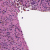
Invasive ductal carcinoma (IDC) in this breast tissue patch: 0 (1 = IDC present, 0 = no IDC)